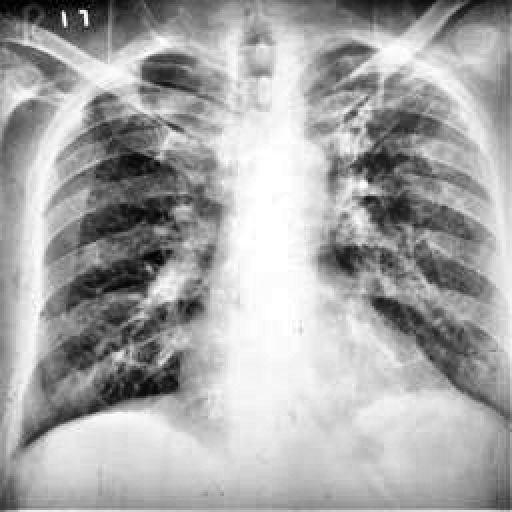
Finding: TUBERCULOSIS